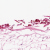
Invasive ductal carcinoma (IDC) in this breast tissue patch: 0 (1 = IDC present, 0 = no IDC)